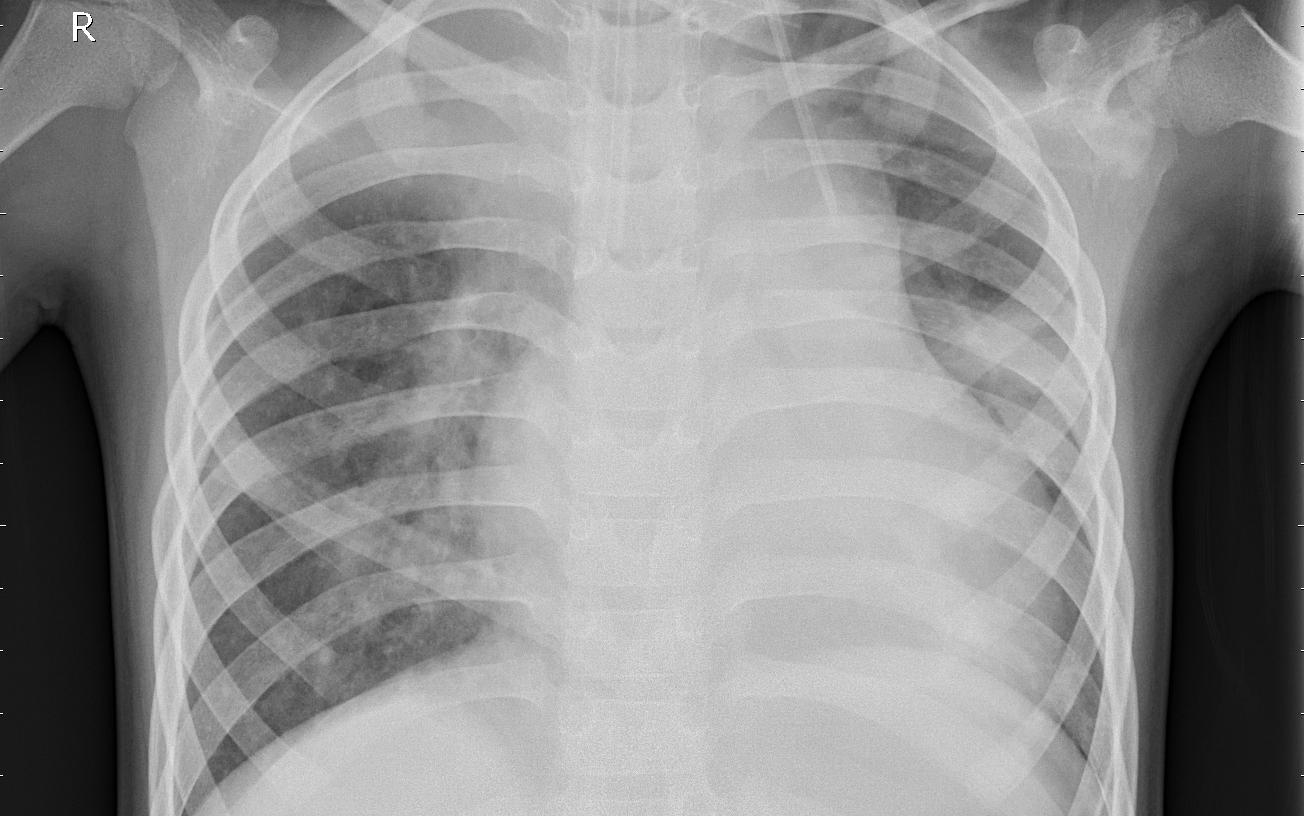
Diagnosis: PNEUMONIA